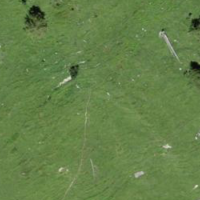
EUNIS habitat code: 23
Species observed at this site:
Astrantia major